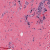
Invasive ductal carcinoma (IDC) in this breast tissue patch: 0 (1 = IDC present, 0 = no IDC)